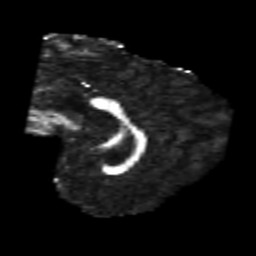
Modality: FA
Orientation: sagittal
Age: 22
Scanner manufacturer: philips
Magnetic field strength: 3 T
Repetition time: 8.584 s
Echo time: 0.1268 s